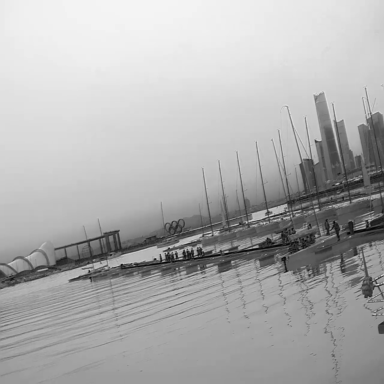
There are eight sailboats in the infrared image.